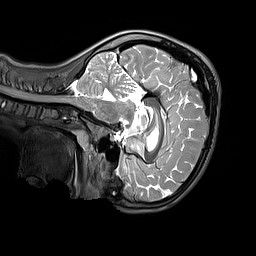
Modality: T2w
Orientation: sagittal
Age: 11
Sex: male
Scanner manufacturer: siemens
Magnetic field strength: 3 T
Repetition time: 3.2 s
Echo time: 0.408 s